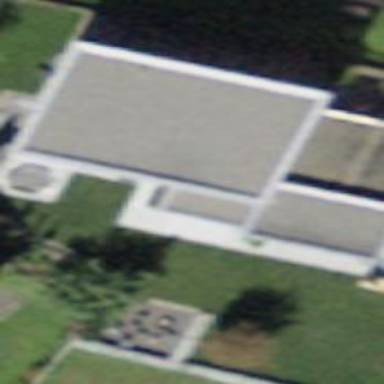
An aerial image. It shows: Detached building.